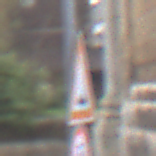
Verkehrszeichen: UnebeneFahrbahn
Zusatzzeichen unten: Geschwindigkeit5
Umgebung: Outdoor, Urban
Tageszeit: Midday
Wetter: Overcast
Licht: Natural
Jahreszeit: NotSpecified
Kontrast: LowContrast